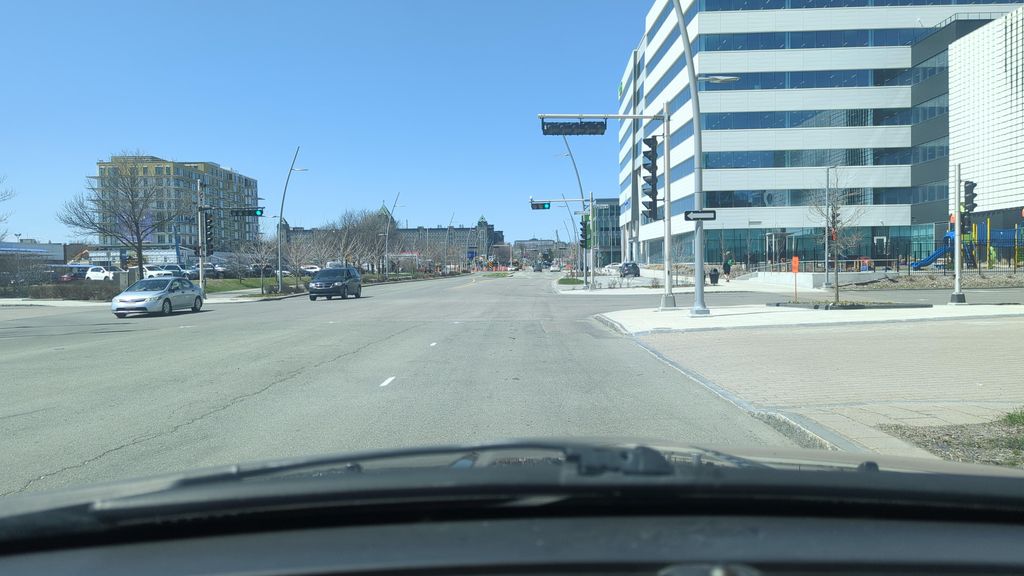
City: quebec_city